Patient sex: M
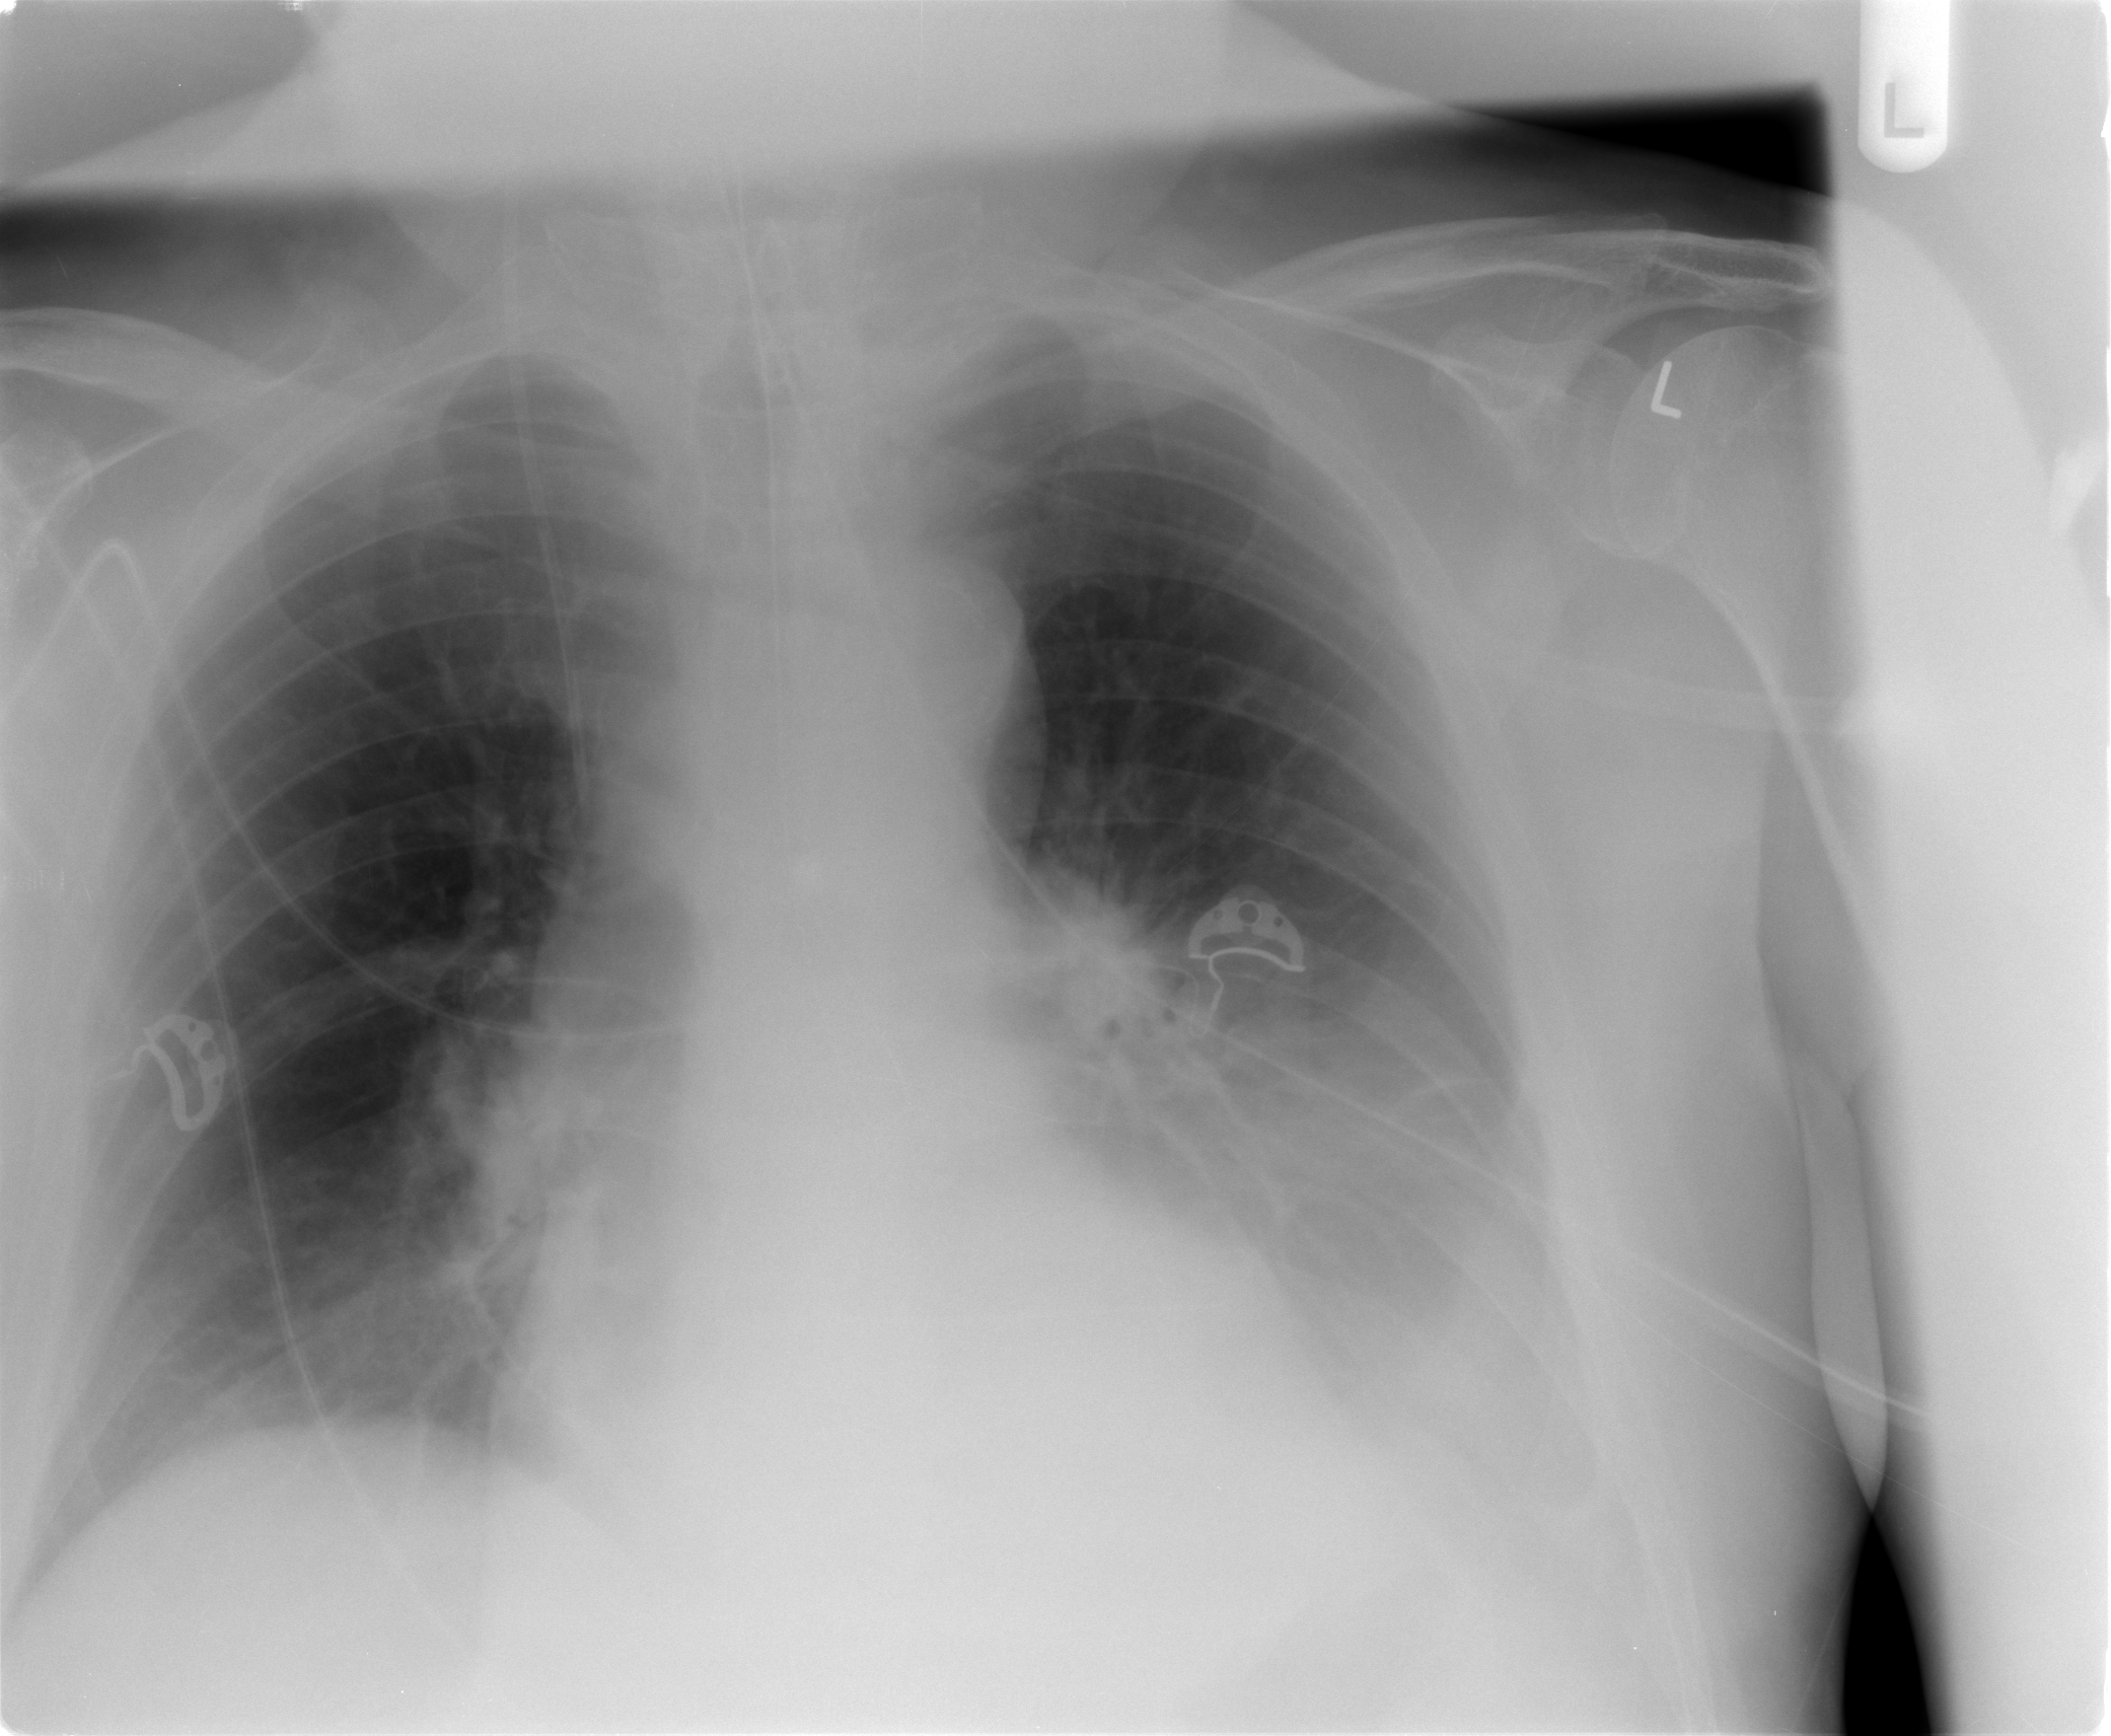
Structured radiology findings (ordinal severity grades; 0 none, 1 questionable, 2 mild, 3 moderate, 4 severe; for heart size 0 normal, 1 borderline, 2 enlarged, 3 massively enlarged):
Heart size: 0
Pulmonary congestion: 0
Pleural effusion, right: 0
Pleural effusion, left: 2
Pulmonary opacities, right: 0
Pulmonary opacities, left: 0
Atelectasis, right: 2
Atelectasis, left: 0